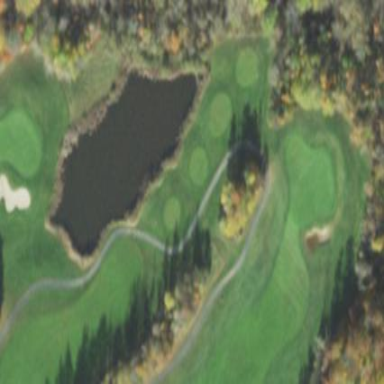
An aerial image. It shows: Water hazard on golf course. The hazard is natural water feature.